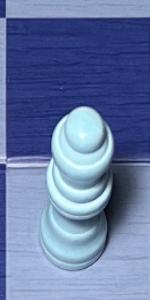
Label: Queen_White